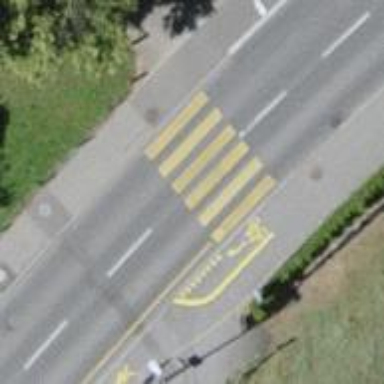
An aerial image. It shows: Kerb serving as barrier.